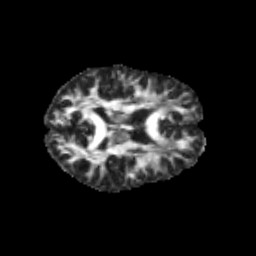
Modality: FA
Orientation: axial
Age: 14
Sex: female
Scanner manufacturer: siemens
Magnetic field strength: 3 T
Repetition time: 3.8 s
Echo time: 0.07 s